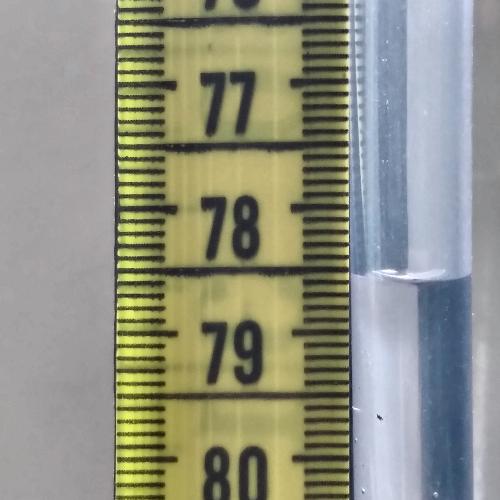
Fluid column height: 78.5 cm